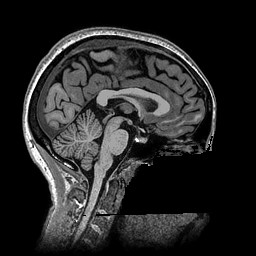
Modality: T1w
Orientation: sagittal
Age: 41
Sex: female